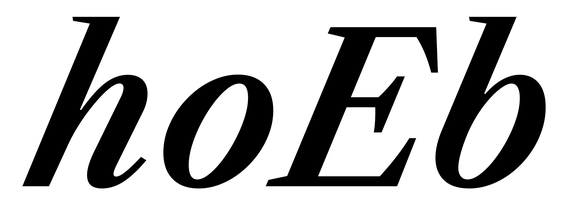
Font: LibreCaslonText-Italic_SemiBold_Italic